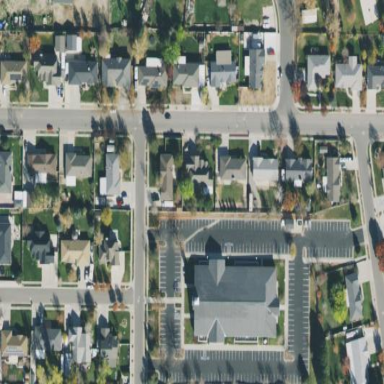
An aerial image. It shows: Neighborhood.